You are looking at the unprocessed time series of a bearing vibration snapshot. Determine the bearing's health state. Answer with exactly one of: normal, inner_race, outer_race, ball.
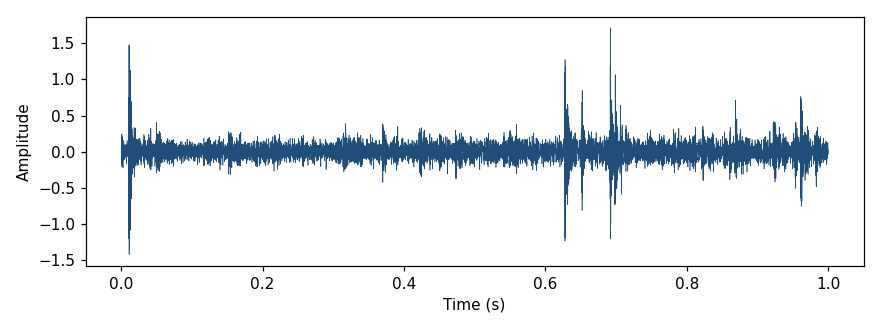
Answer: ball